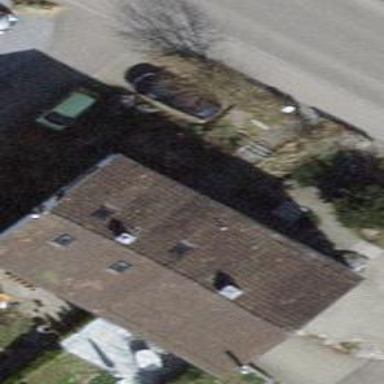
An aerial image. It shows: Building with tile roof.